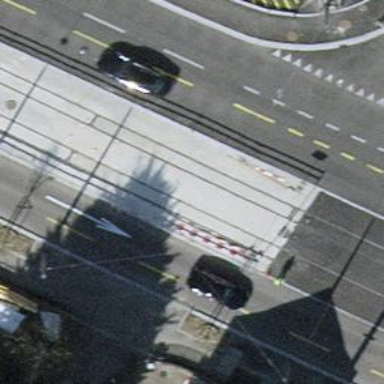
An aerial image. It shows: Service road with tram embedded rails.